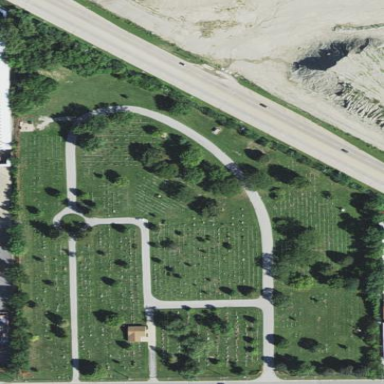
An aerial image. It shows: Cemetery.